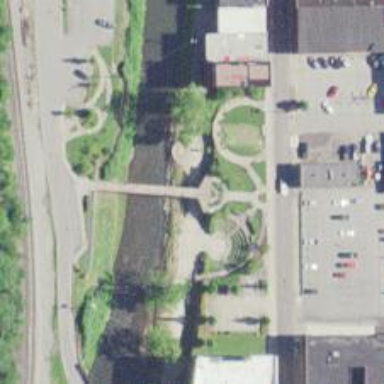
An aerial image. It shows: Footway on bridge.